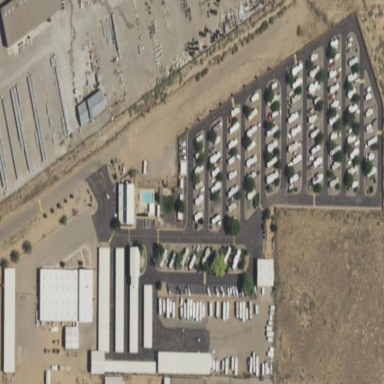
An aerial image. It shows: Caravan site for tourism.